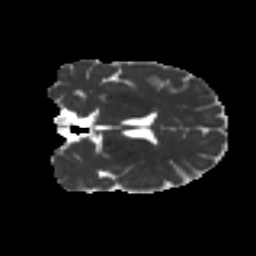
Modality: MD
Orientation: coronal
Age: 32
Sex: male
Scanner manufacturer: ge
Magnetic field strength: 3 T
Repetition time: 7.8 s
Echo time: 0.0609 s